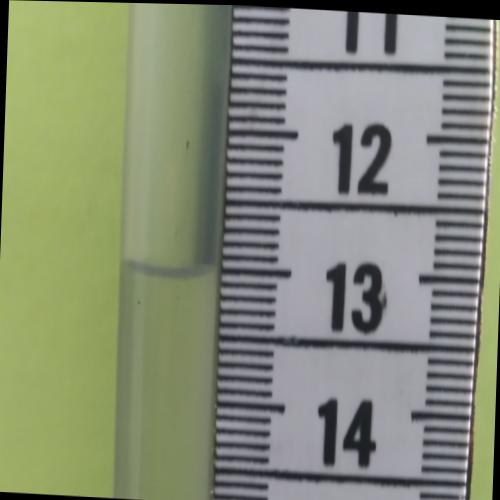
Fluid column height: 13.0 cm